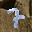
Label: 7